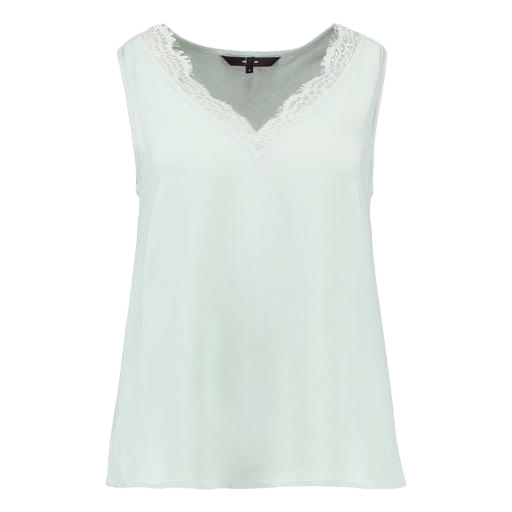
green layered lace-trim tank top, sleeveless top lace, issy tank top, white background